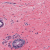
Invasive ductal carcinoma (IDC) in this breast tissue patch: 0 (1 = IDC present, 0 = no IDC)